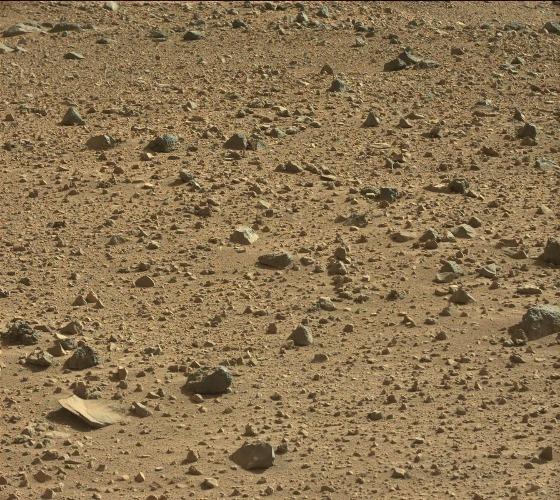
Terrain classes present: Gravel / Sand / Soil, Rock, Shadow